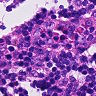
Metastatic tissue present: no